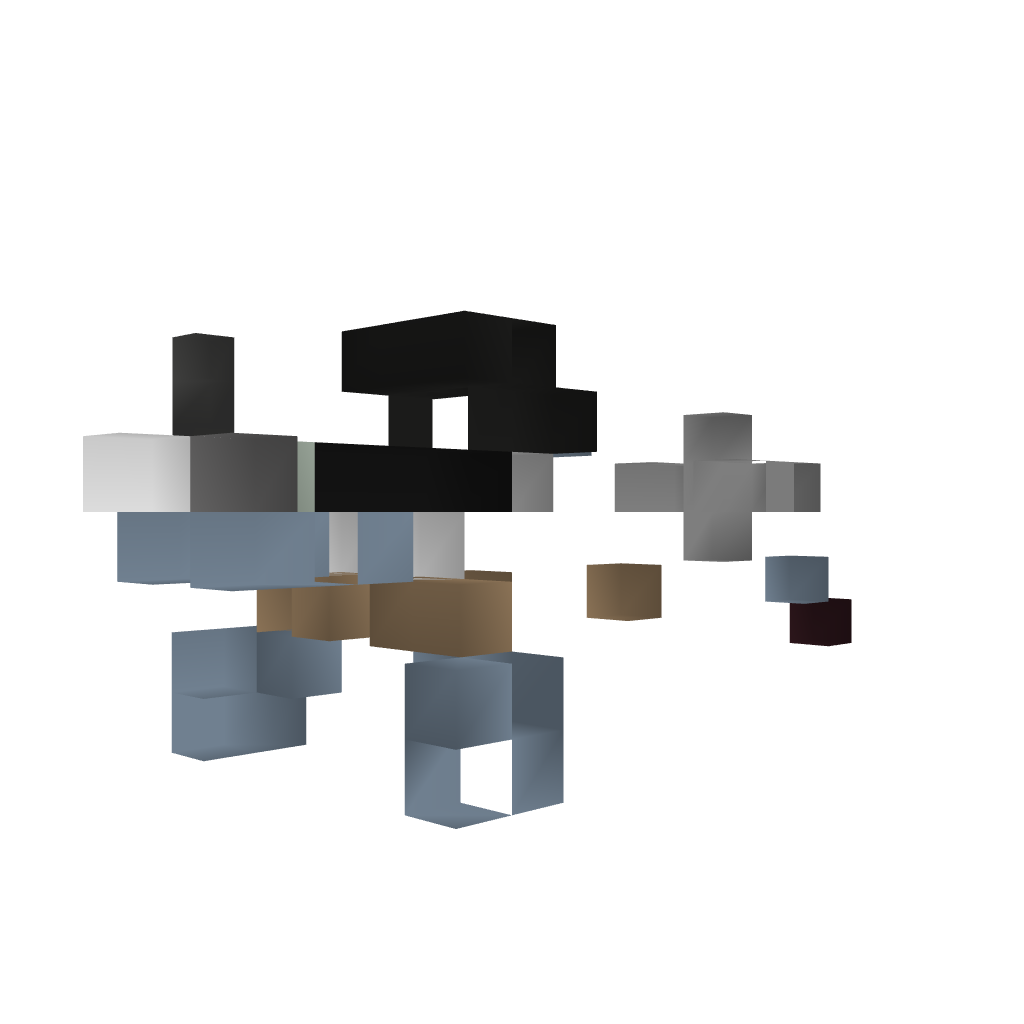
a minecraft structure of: Heinkel He 51